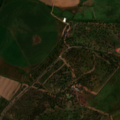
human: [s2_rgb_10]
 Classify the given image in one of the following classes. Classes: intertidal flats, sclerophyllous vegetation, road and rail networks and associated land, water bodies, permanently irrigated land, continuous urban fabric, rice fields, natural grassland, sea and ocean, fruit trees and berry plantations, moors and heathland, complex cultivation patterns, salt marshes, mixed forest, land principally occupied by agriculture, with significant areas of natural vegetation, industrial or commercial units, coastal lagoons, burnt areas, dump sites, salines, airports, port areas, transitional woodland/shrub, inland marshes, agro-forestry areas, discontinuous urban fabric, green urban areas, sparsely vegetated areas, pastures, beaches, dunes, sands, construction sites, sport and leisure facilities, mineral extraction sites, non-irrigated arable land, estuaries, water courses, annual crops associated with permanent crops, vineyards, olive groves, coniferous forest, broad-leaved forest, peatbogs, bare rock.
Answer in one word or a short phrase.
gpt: non-irrigated arable land, permanently irrigated land, agro-forestry areas, broad-leaved forest